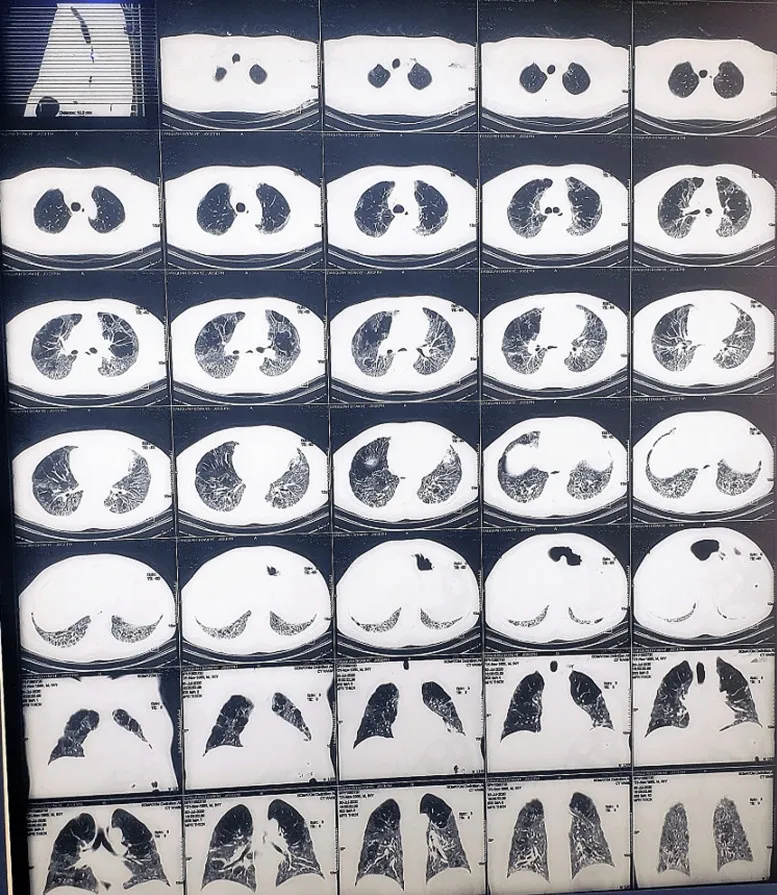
computed tomography pulmonary angiogram on day 16.
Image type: radiology (ct)